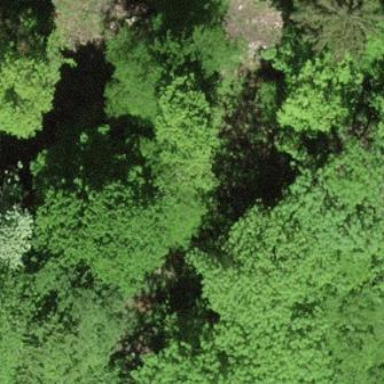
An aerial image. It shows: Mixed forest with variety of leaf types and cycles.